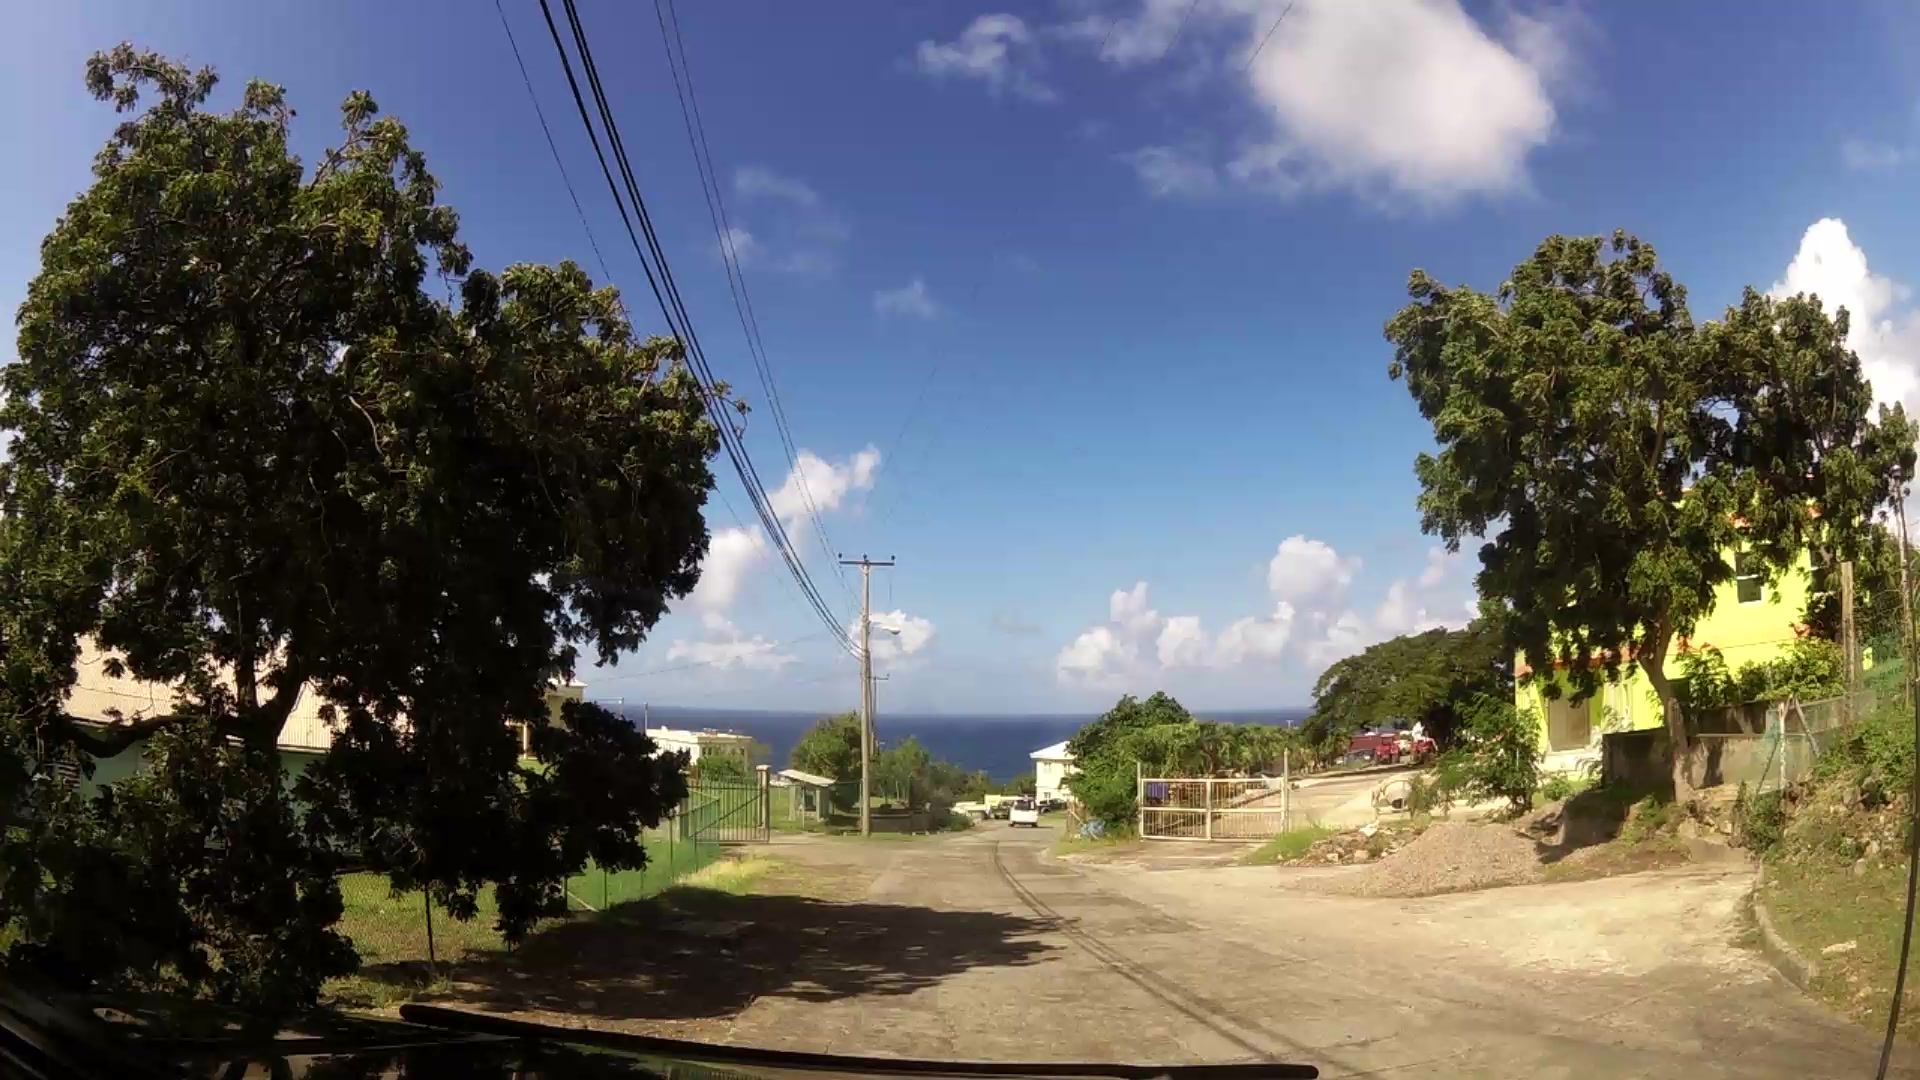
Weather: clear
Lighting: day
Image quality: good
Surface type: driving surface
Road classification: residential
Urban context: rural cluster
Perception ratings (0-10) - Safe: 1.97, Lively: 4.73, Beautiful: 8.66, Boring: 4.46, Depressing: 2.98, Wealthy: 1.79